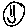
Label: smiley face